Interaction volume radius: 5 \u00c5
Interaction volume height: 25 \u00c5
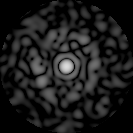
Disorder parameter: 0.8185